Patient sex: F
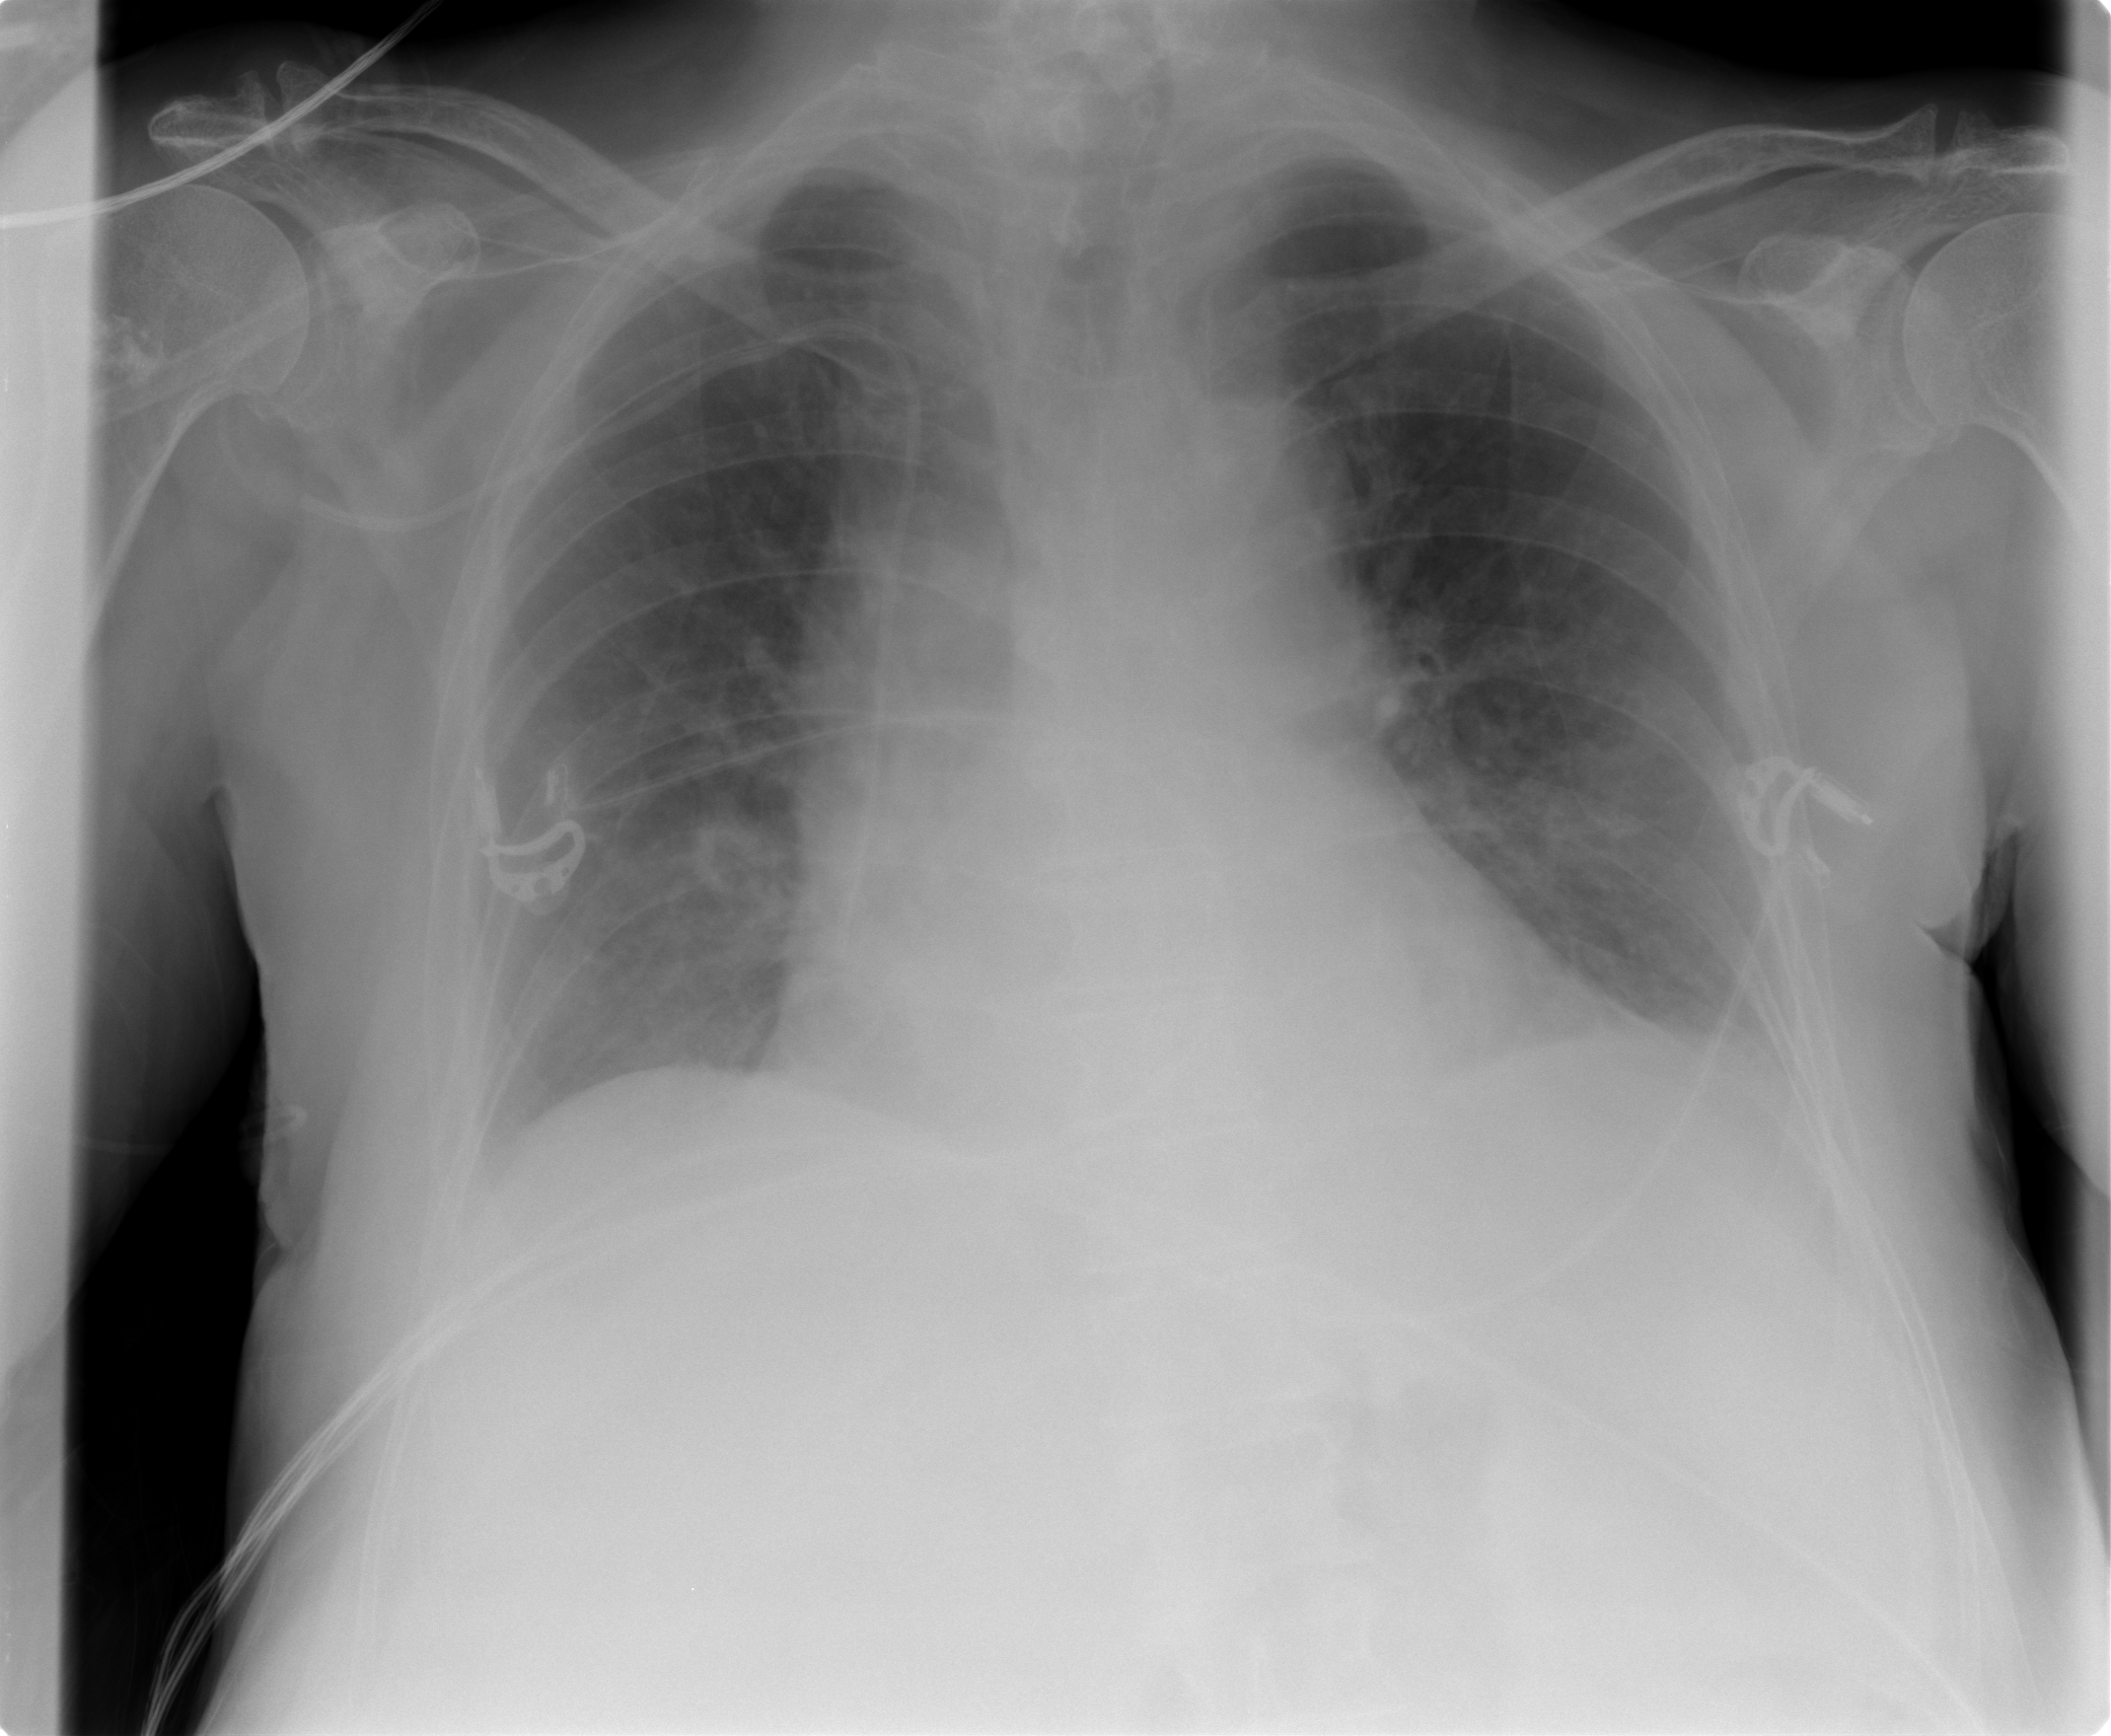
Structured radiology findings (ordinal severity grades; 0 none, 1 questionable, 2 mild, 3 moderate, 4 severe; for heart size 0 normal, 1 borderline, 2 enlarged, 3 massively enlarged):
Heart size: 2
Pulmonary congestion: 2
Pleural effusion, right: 0
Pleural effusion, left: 1
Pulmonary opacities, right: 0
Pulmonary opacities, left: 0
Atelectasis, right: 0
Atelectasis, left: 0